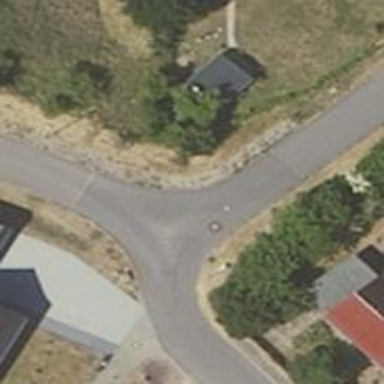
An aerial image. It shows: Paved residential road.